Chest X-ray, PA view. Patient: 55 years old, sex M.
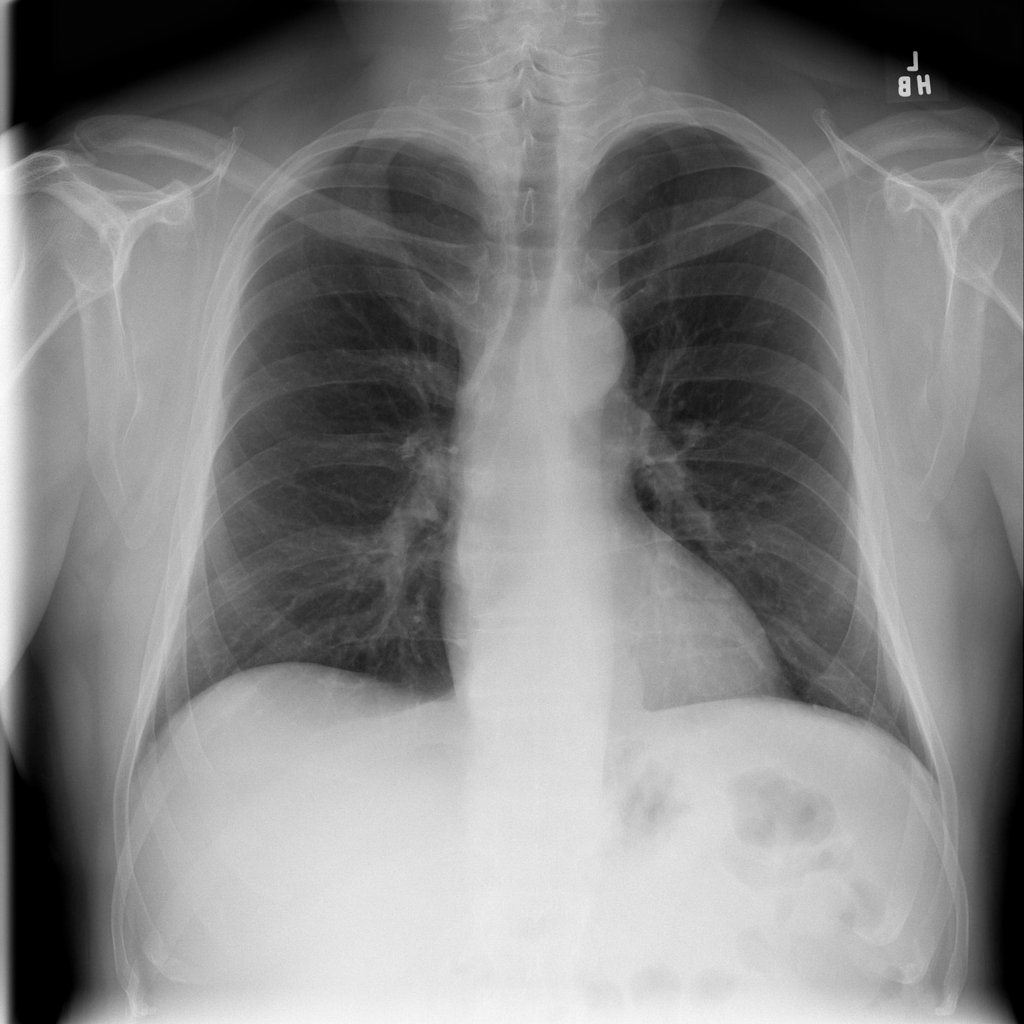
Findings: Nodule